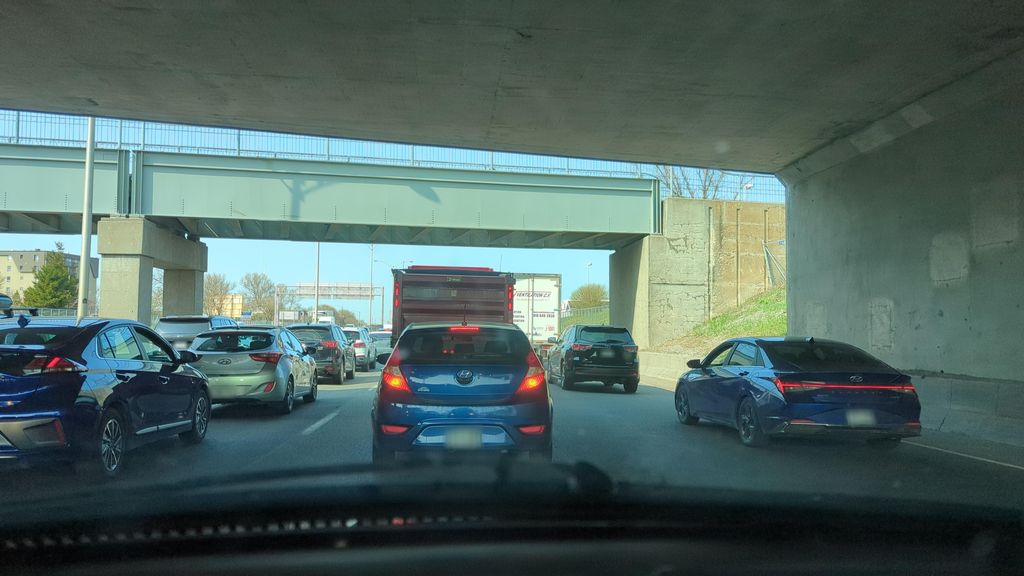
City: quebec_city